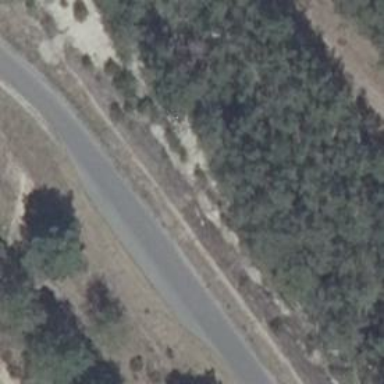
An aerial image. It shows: Passing place on the road.